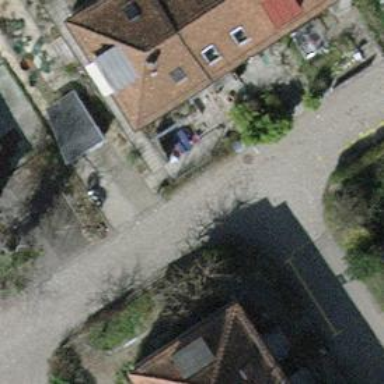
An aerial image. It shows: Living street with sett surface.